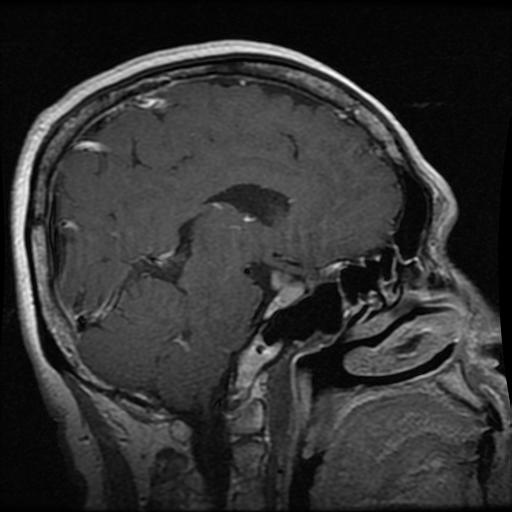
Label: pituitary